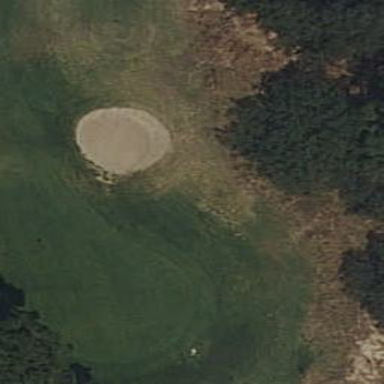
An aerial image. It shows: Golf green.